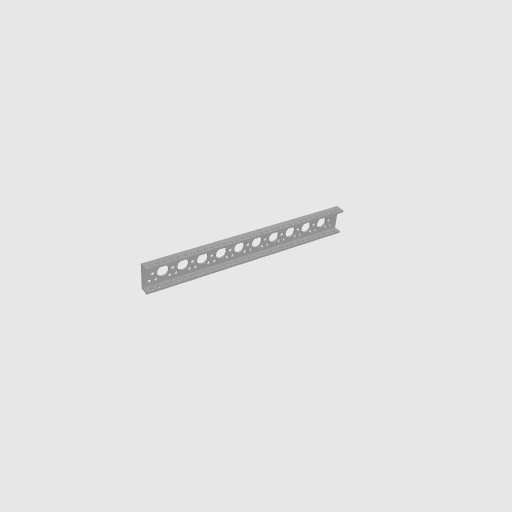
Part: MiniLowSideUChannel10H